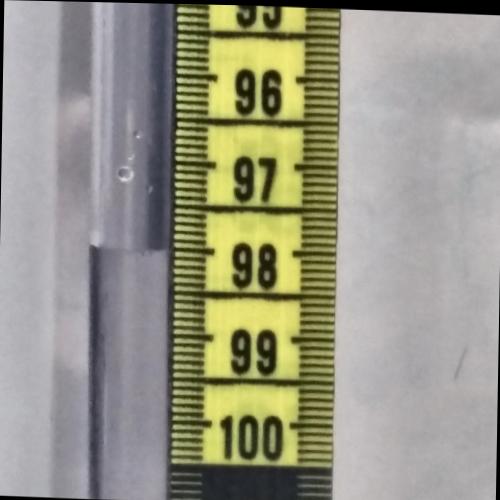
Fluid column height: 98.0 cm